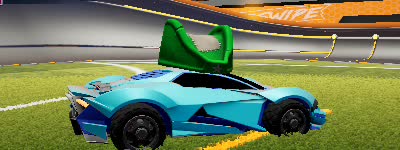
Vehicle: werewolf